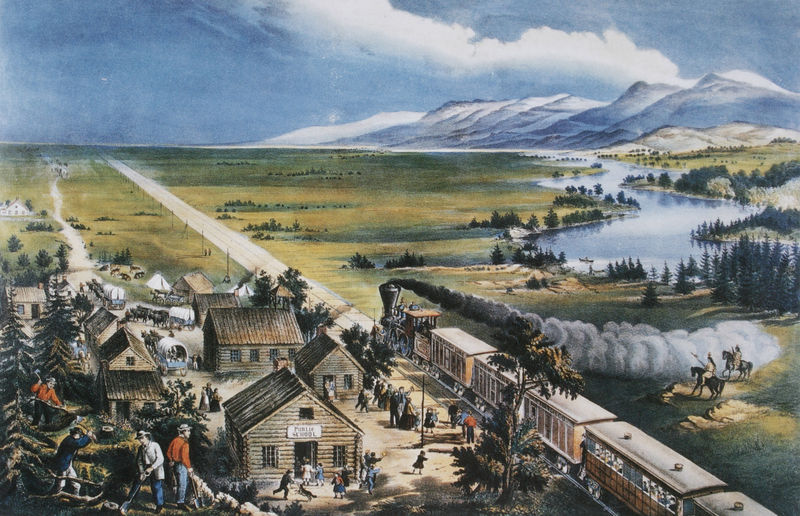
Titel: Across the Continent: "Westward the Course of Empire Takes Its Way"
Künstler: Frances Bond Palmer
Institution: (Privatsammlung)
Schlagwörter: baum, berg, blau, felsen, gemälde, himmel, mann, weiß, wolken, bäume, fluss, grün, landschaft, menschen, ocker, see, stadt, ufer, braun, fenster, grau, holz, hut, männer, orange, schwarz, strasse, tür, blick, haus, rot, tiere, weg, wiese, wolke, feld, felder, ferne, horizont, häuser, hügel, natur, weite, flach, gewässer, hütte, rauch, wiesen, kind, wald, arbeit, genre, kamin, kinder, pferd, pferde, reiter, ort, türen, schule, berge, fels, gebirge, gipfel, zug, dorf, farbe, grafik, hütten, naiv, amerika, kutsche, kutschen, platz, arbeiter, wagen, tannen, dampf, spielen, gerade, eingang, village, technik, druck, bahnhof, nadelbaum, tanne, holzhütte, lac, axt, fällen, holzfäller, film, industrialisierung, bahn, eisenbahn, lok, lokomotive, nadelbäume, siedlung, dampflok, dampflokomotive, gleis, gleise, lock, schiene, schienen, wagons, telegraphenmast, alaska, usa, ankunft, bergrücken, tur, westen, geln, paysage, holzhaus, chevaux, station, blockhaus, fesnter, west, pferdewagen, bahngleise, gare, passagiere, train, waggon, dampflock, wagon, holzhäuser, rauchschwaden, holzhütten, indianer, ureinwohner, siedler, prärie, weideland, blockhütte, flußlauf, waggons, landshaft, kanada, saloon, wilder westen, blockhäuser, knu, baumfällen, blockhütten, amerikan, western, baumfäller, idianer, rocky mountains, farmer, westwärts, américain, bahnstation, holzwaggons, mounties, goldrausch, uta, youkon, ck, damp, utah, hoilz, lokomative, waldfäller, voie ferrée, locomotive, monttagnes